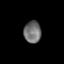
Tissue: lung
Cell type: Epithelial cells
Senescence score: 0.1177
Nuclear area (px): 364
Mean DAPI intensity: 113.11